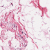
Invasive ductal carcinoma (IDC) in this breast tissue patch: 0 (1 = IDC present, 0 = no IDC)